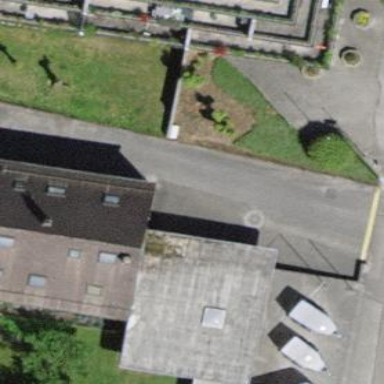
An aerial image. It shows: Group of garages.